Aerial crown-view tile of a tropical tree (Barro Colorado Island, Panama), acquired 20240611:
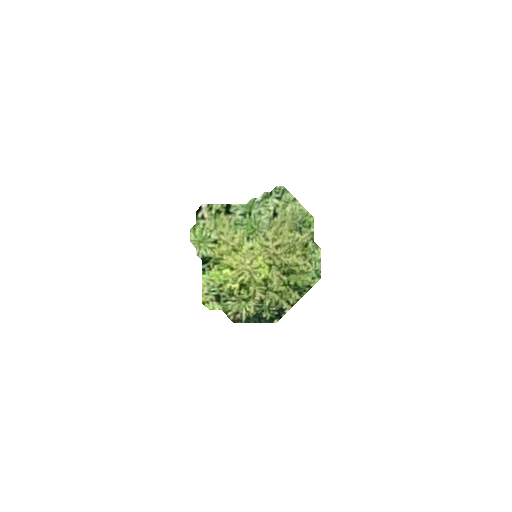
Species: Quararibea stenophylla
GBIF accepted scientific name: Quararibea stenophylla
Crown area: 20.393 m²